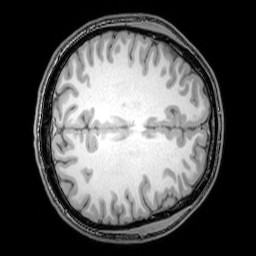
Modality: T1w
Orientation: axial
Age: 24
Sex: male
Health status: healthy
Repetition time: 0.081 s
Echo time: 0.037 s